Aerial crown-view tile of a tropical tree (Barro Colorado Island, Panama), acquired 20250915:
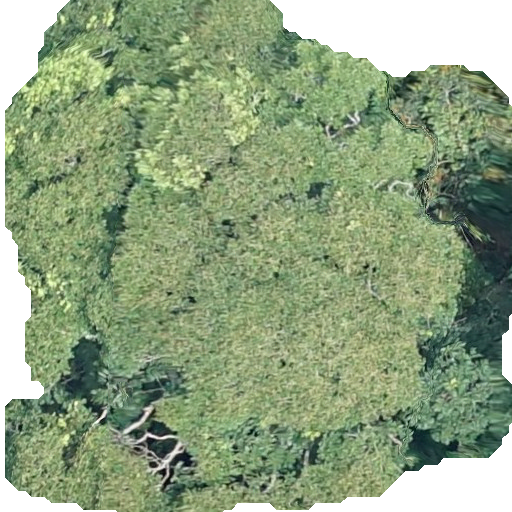
Species: Dipteryx oleifera
GBIF accepted scientific name: Dipteryx oleifera
Crown area: 344.702 m²